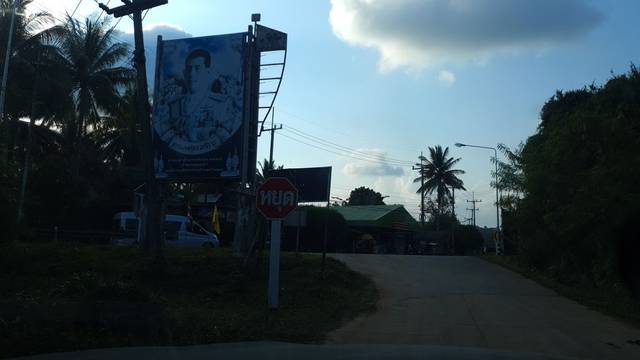
Region: Thailand
Coordinates: 11.429, 99.598